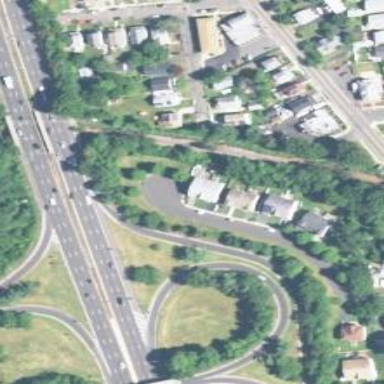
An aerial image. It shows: Trunk link highway.